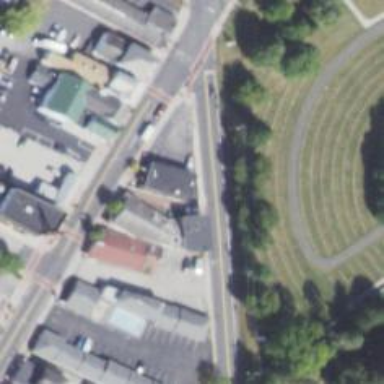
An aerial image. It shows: Secondary road with asphalt surface and sidewalk on the left.